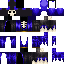
A male skeleton skin with dark skin, wearing black helmet dressed in a blue armor chest and black robe bottom, featuring a closed mouth.